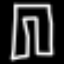
Label: pants